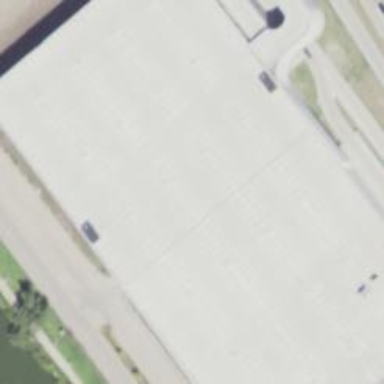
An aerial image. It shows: Car rental facility.